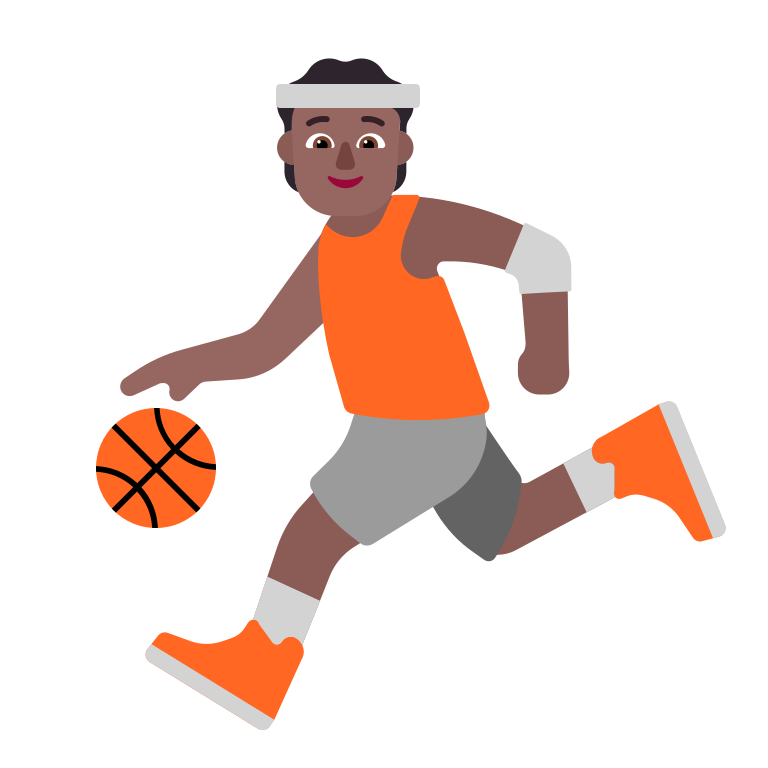
person bouncing ball flat  dark